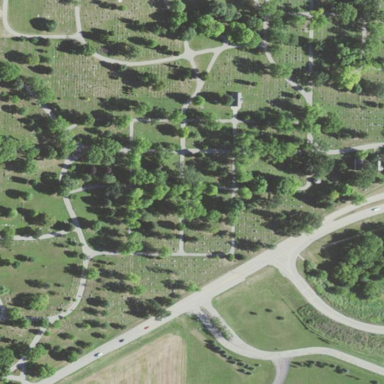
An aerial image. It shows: Cemetery.